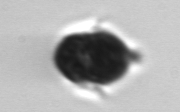
Label: Mesodinium